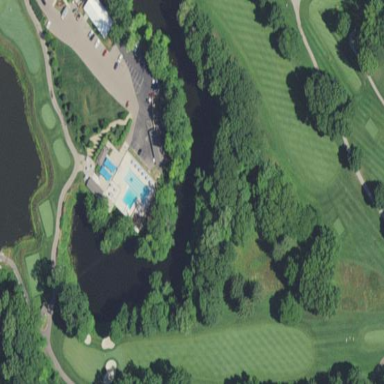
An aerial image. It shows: Water hazard in golf course. The hazard is natural water feature.